Interaction volume radius: 5 \u00c5
Interaction volume height: 20 \u00c5
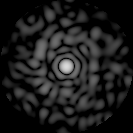
Disorder parameter: 0.8145